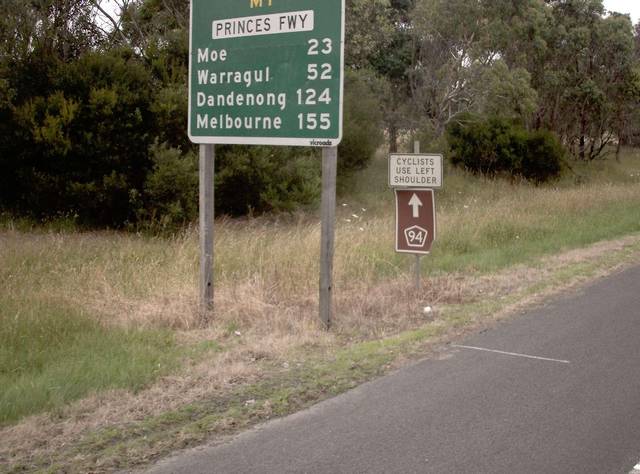
Region: Australia
Coordinates: -38.232, 146.456